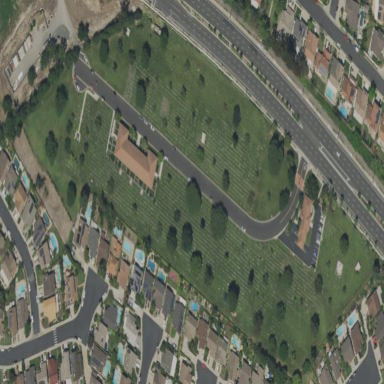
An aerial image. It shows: Cemetery.